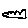
Label: cloud